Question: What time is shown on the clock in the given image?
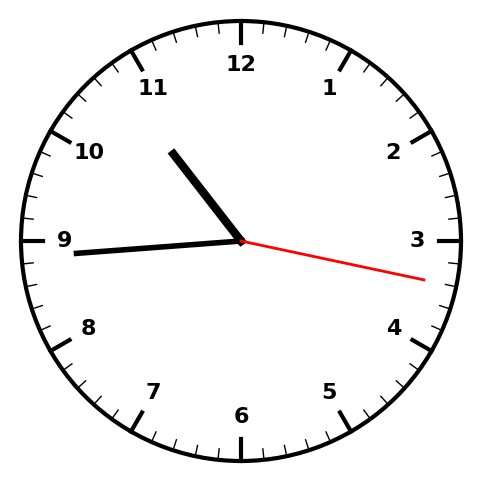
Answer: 10:44:17